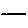
Label: line